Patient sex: F
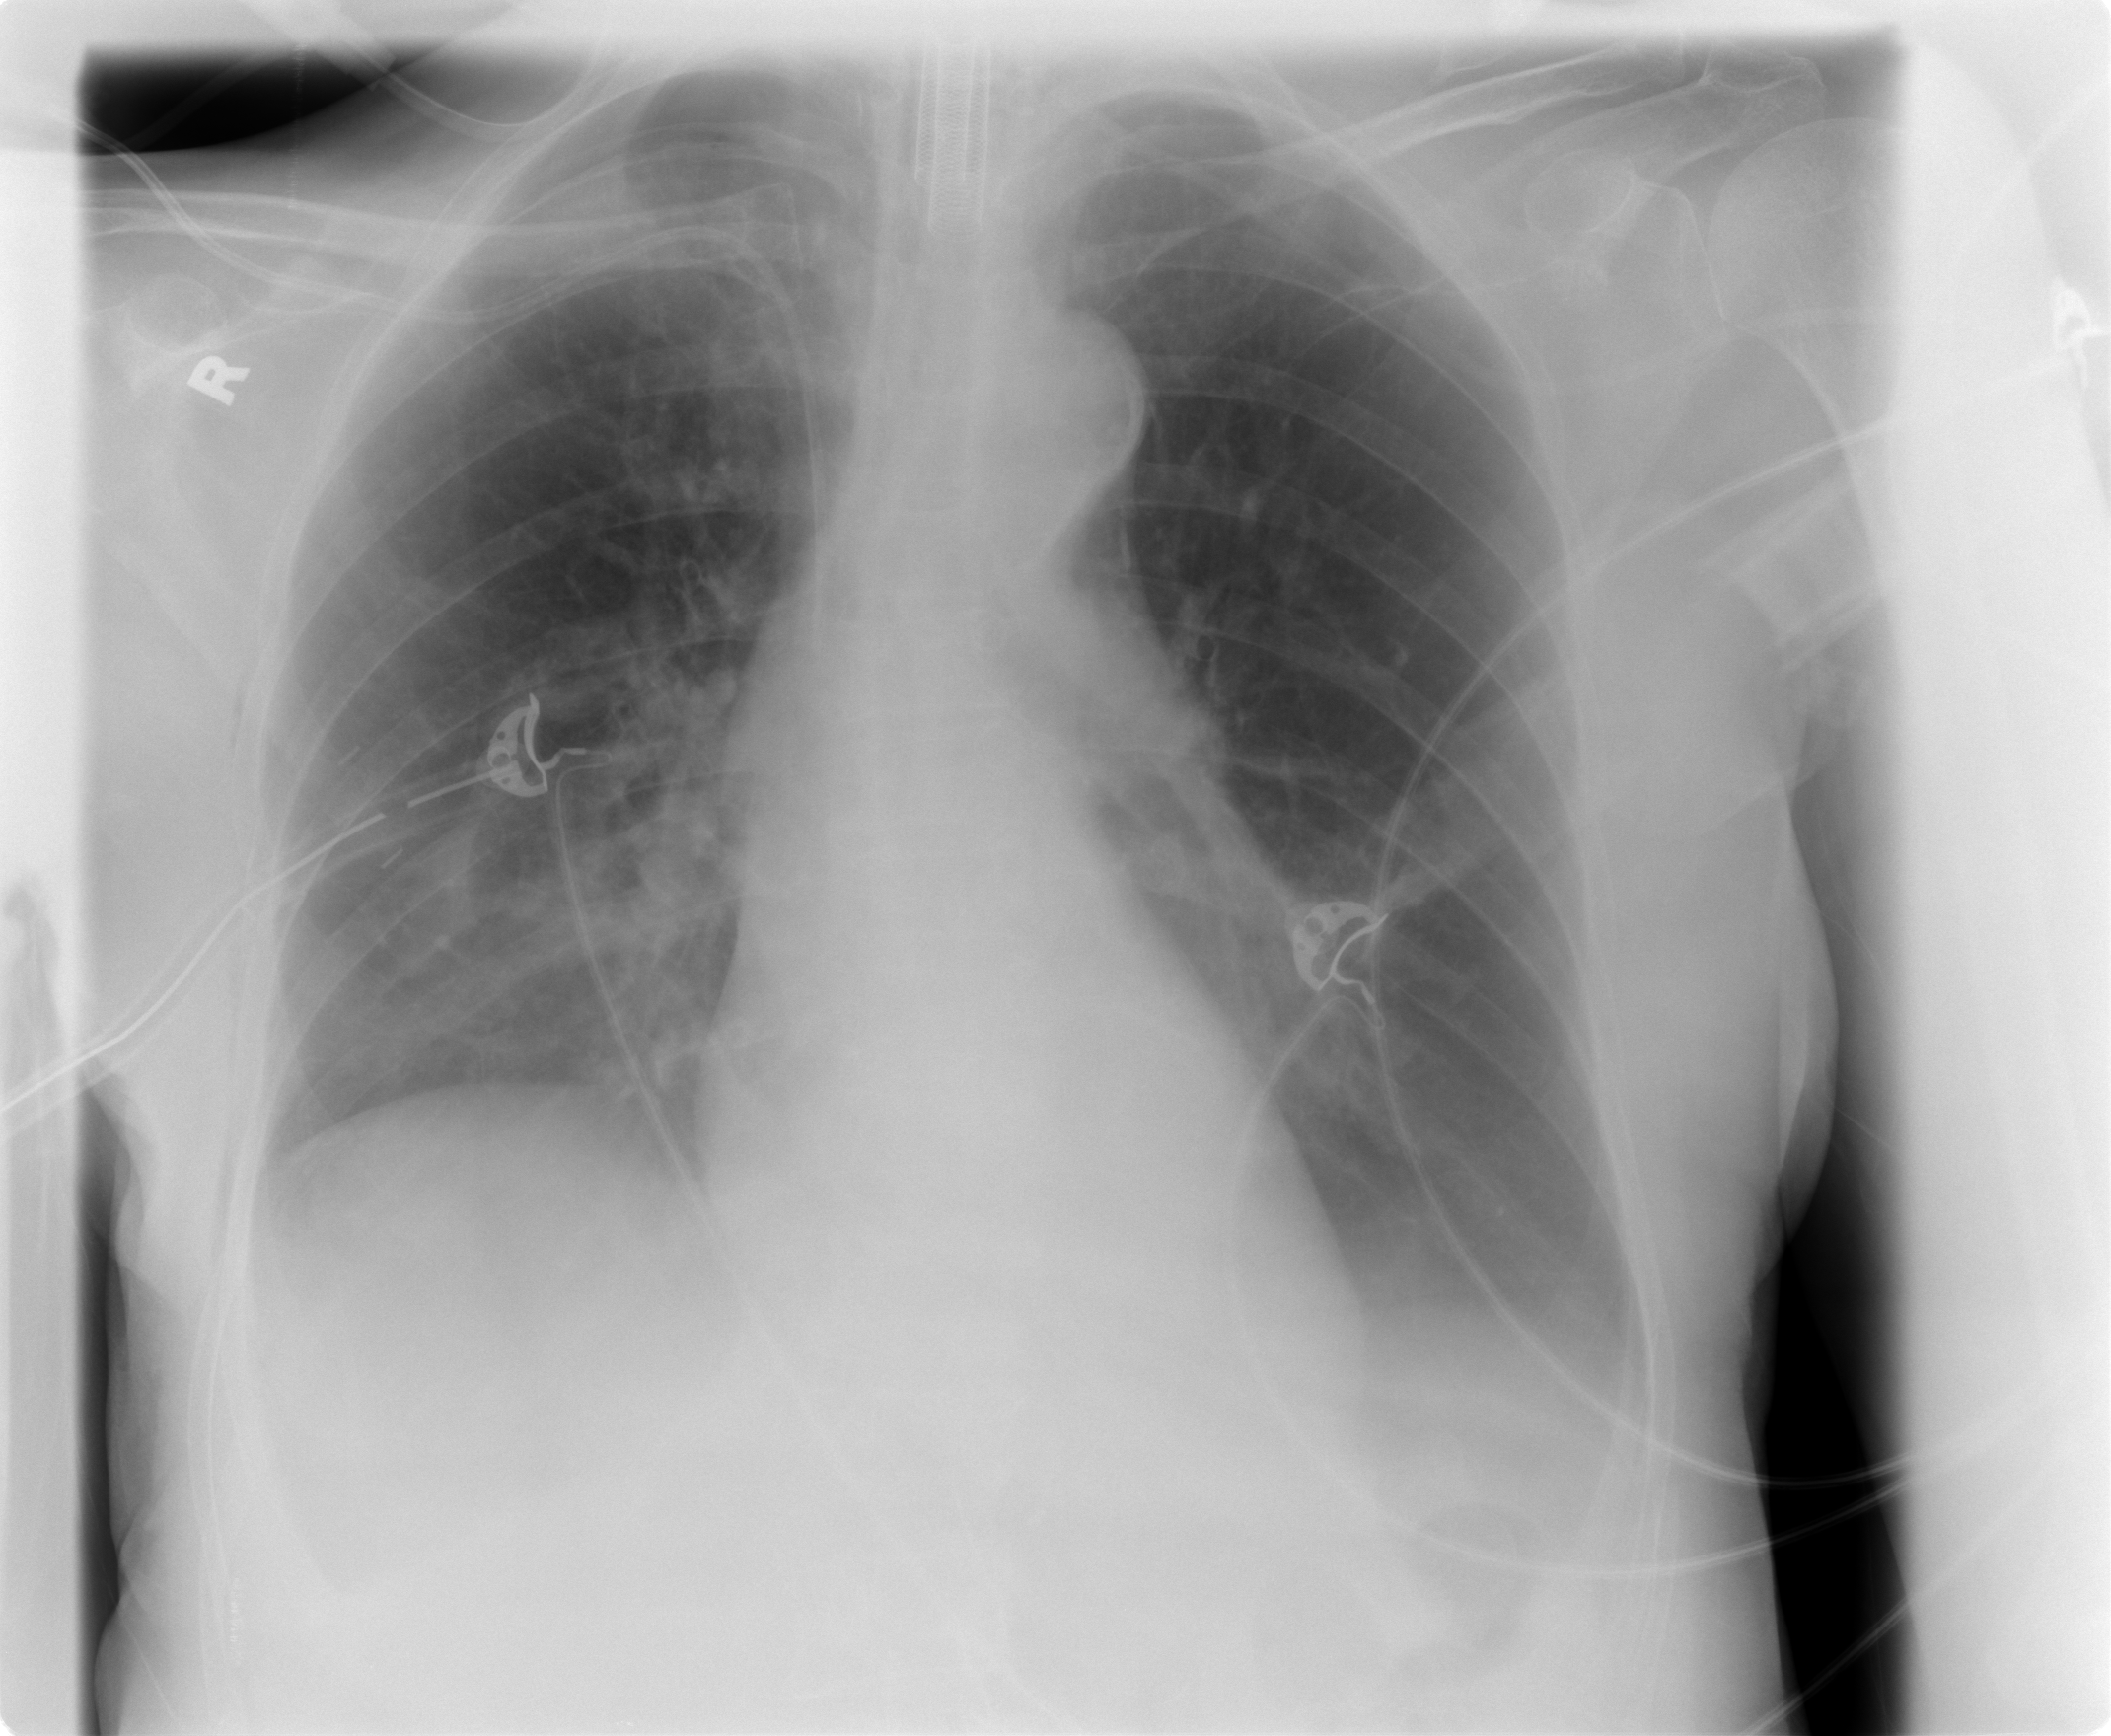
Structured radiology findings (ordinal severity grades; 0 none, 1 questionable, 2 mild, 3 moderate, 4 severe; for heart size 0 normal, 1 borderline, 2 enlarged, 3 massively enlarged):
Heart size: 0
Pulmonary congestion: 0
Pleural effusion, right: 1
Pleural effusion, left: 2
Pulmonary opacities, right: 0
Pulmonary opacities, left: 0
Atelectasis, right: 2
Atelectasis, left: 2